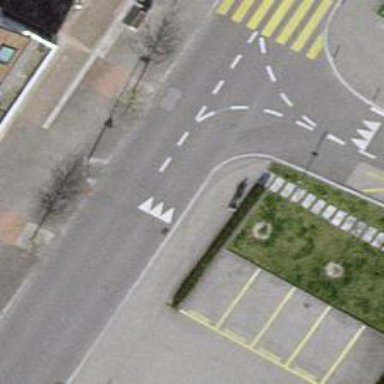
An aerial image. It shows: Traffic hump for calming the traffic.